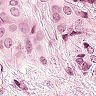
Metastatic tissue present: yes